Interaction volume radius: 5 \u00c5
Interaction volume height: 30 \u00c5
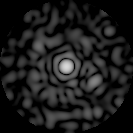
Disorder parameter: 0.8075